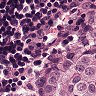
Metastatic tissue present: yes